Question: My annotations are set to:
'''
annotation: {
events: ["onClick"],
annotations: [{
drawTime: "afterDraw" as "afterDraw",
type: "box" as "box",
xMin: "2 Sep",
xMax: "4 Sep",
yMin: 0,
yMax: 50,
backgroundColor: "green",
borderColor: "red",
borderWidth: 1,
onClick: function (e: any) {
//do something...
},
},],
},
'''
And I initialise the Bar chart using:
'''
<Bar
data={data}
height={height}
options={options}
plugins={[ChartAnnotation]}
/>
'''
Which Renders:

I can't get the box annotation to fill the correct space, it simply fills all the space. I have tried different values for the min/max on both axis, but it makes no difference.
You will see that I have to set and in a strange way, otherwise if I set them normally, I get the following type errors:
> Types of property 'type' are incompatible.
Type 'string' is not assignable to type '"box"'.
Overload 2 of 2, '(props: LinearComponentProps, context?: any): Bar', gave the following error.
I am not sure what I am doing wrong, or why it it would be throwing type errors.
I am using:
'''
"@types/chartjs-plugin-annotation": "^0.5.1",
"chartjs-plugin-annotation": "^0.5.7",
"chart.js": "^2.9.3",
'''
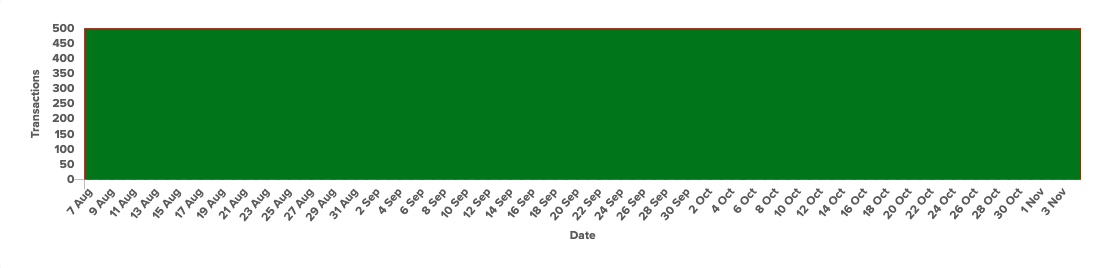
Answer: The answer was to format the ticks and labels of the y axis to use the same format.
Resolved via github ticket:
<URL>